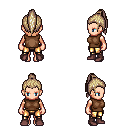
a pixel art fantasy rpg character, female body template, human, light skin, brown sleeveless shirt, gold greaves, white blonde long topknot hairstyle, maroon shoes, four views (front, back, left, right), 2x2 character sprite sheet, small pixel art, hard edges, no anti-aliasing